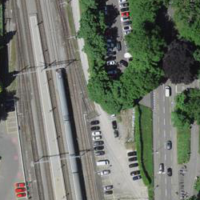
EUNIS habitat code: 57
Species observed at this site:
Rorippa palustris